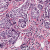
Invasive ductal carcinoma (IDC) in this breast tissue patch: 1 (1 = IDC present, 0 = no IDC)